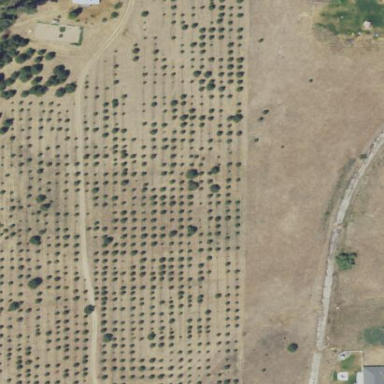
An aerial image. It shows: Orchard.